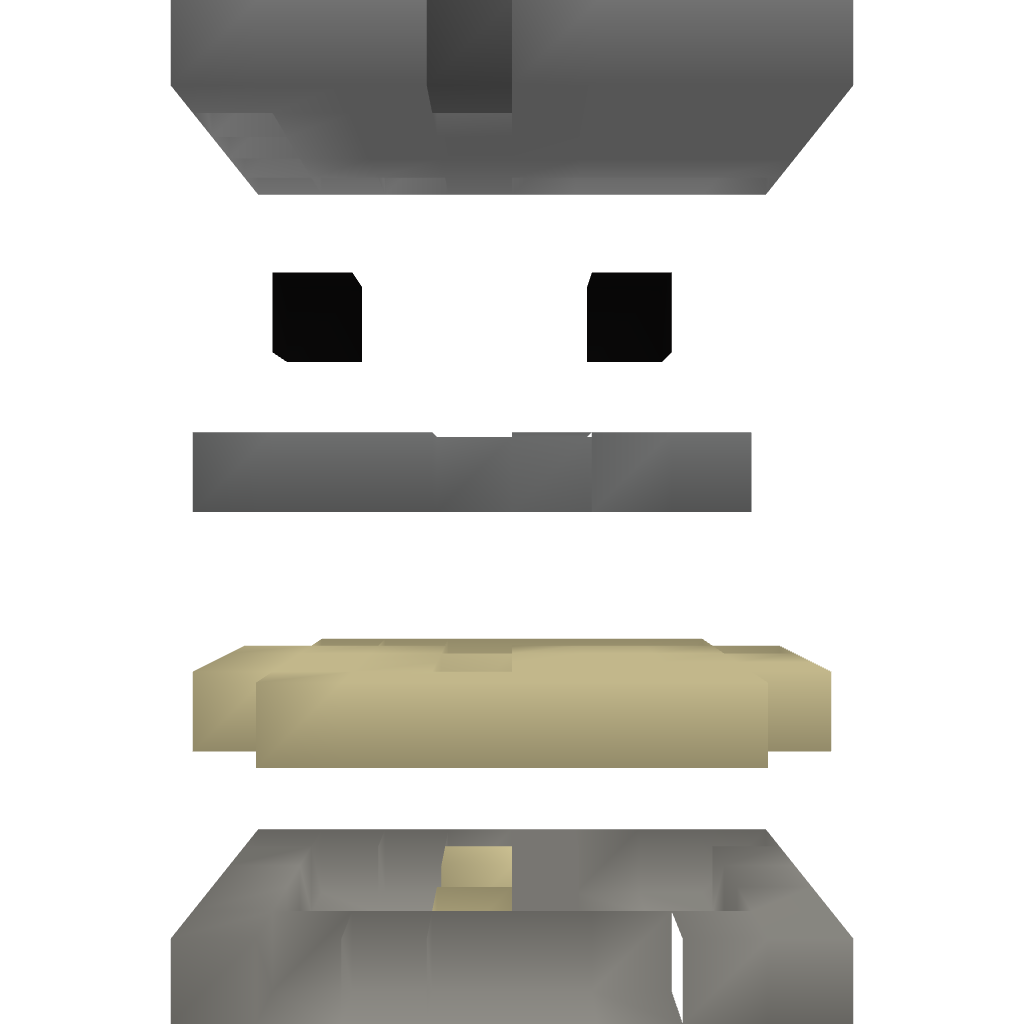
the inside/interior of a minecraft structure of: Compact cobble generator